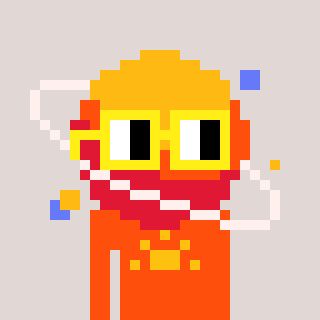
a pixel art character with square yellow glasses, a saturn-shaped head and a orange-colored body on a warm background